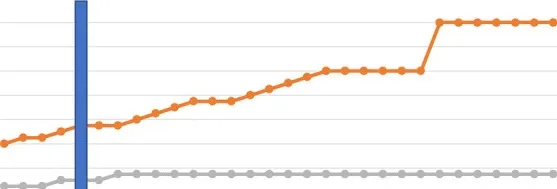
Evolution of protein and carbohydrate requirements in the first 30 days of life and enteral feeding started on day 5 of life.
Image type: pathology (immunostaining)